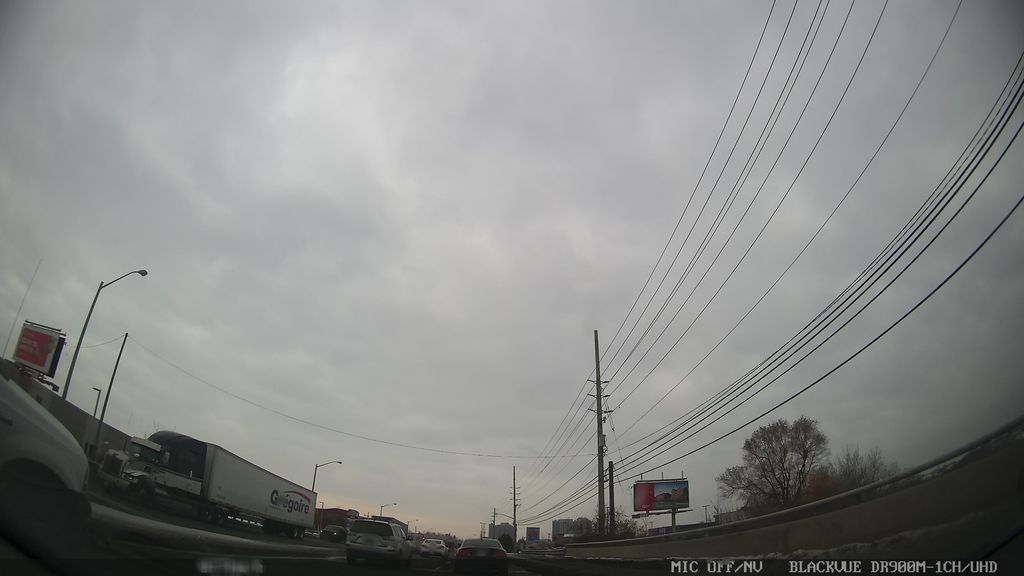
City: toronto